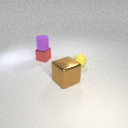
small red metal cube to the left of small yellow rubber sphere